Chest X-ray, AP view. Patient: 54 years old, sex M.
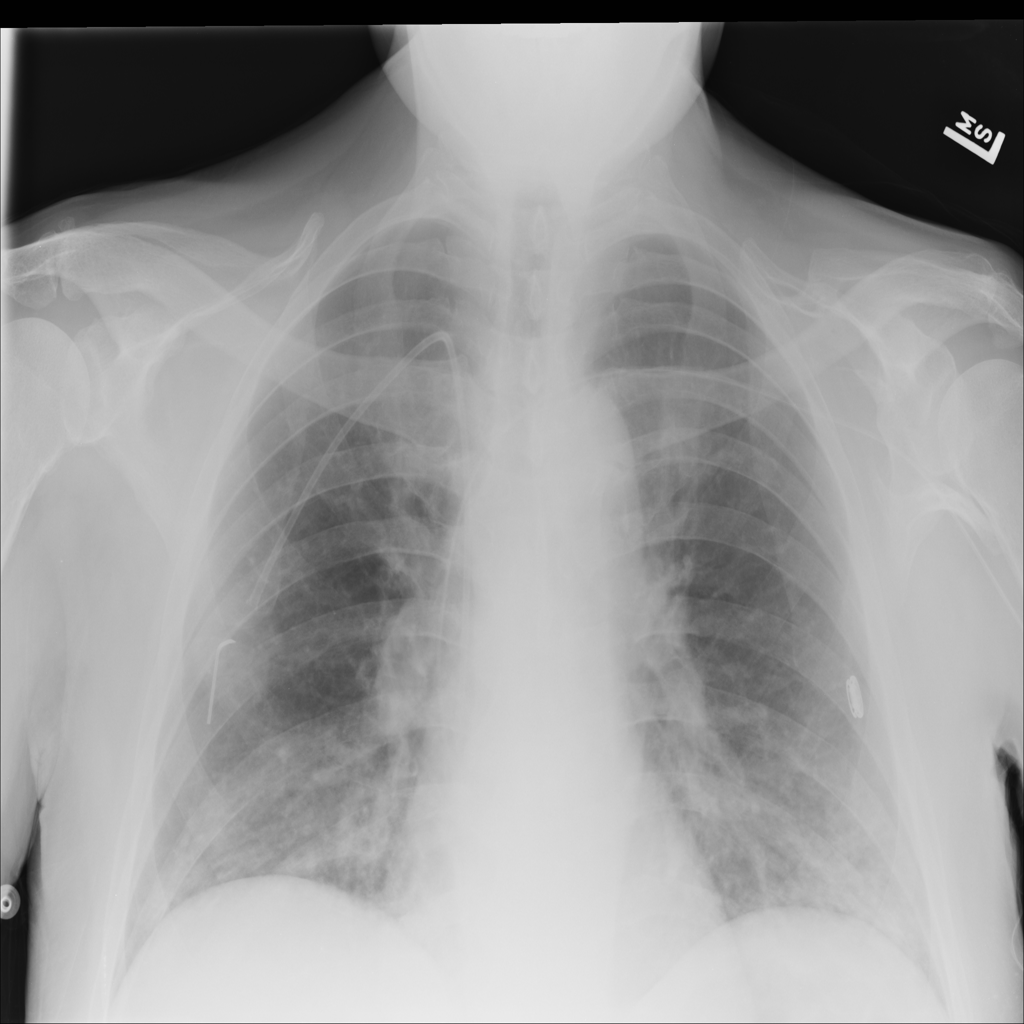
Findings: No Finding